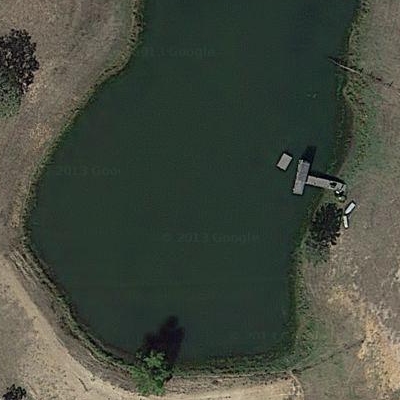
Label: dRiverLake